Field crop: maize
Growth stage: 2
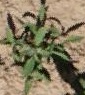
Species: atriplex